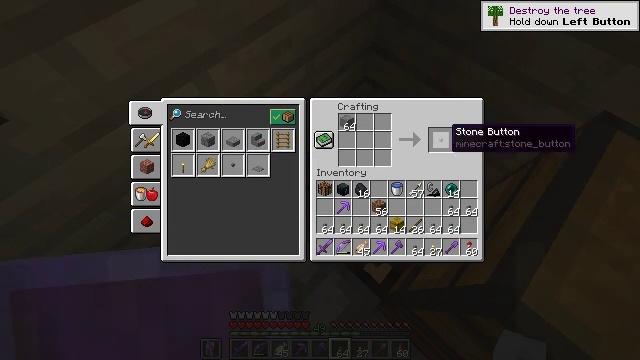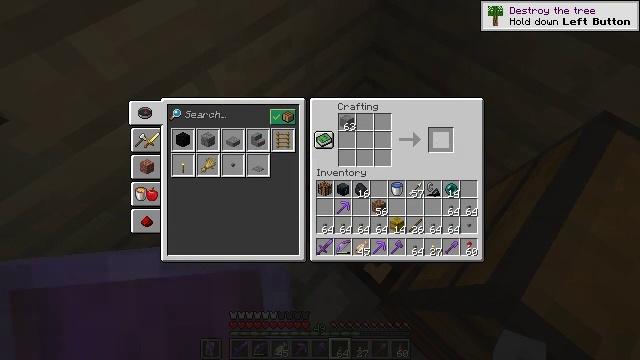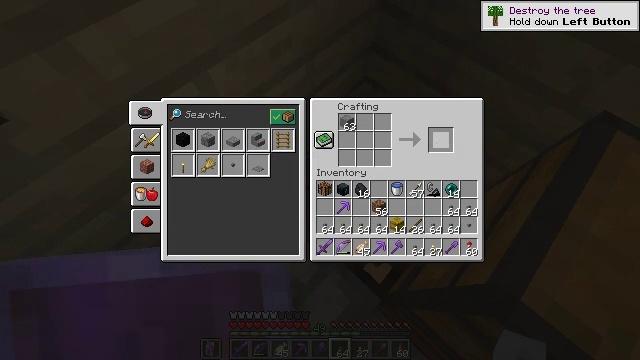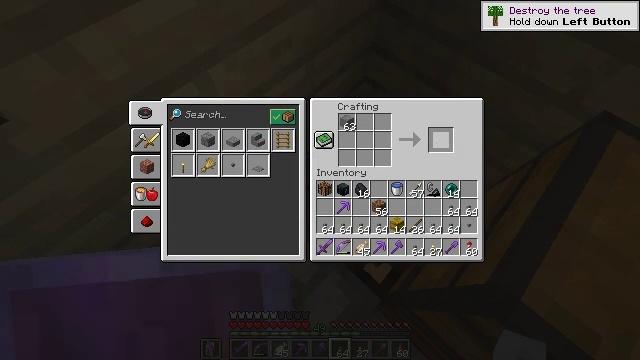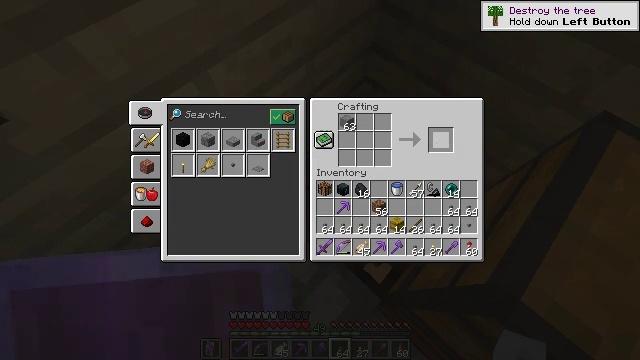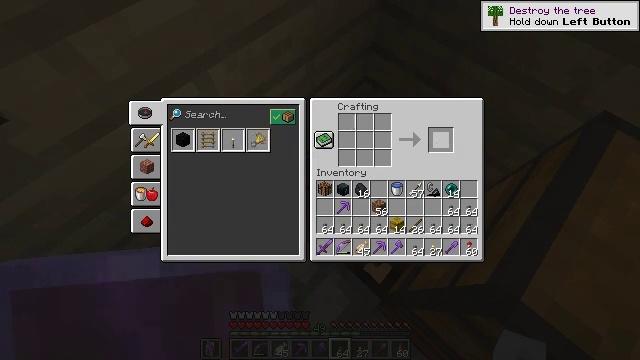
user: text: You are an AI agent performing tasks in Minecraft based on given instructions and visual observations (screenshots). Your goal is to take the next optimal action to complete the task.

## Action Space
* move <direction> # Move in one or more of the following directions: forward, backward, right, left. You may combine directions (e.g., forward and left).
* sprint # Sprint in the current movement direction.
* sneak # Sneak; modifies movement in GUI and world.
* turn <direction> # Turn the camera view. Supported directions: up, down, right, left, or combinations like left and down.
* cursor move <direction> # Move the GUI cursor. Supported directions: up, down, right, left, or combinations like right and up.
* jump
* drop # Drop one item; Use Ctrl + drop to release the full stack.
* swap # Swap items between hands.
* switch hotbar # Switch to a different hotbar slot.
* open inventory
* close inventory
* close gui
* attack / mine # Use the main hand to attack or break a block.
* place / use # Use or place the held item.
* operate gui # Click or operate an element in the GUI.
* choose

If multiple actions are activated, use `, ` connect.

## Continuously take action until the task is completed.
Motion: motion action
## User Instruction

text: Open the crafting table to create a stone button.
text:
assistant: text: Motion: sneak, operate gui
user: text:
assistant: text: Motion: sneak, operate gui
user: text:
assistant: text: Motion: sneak, operate gui
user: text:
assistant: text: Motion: sneak, operate gui
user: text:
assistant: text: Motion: sneak, operate gui
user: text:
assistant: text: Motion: sneak, operate gui